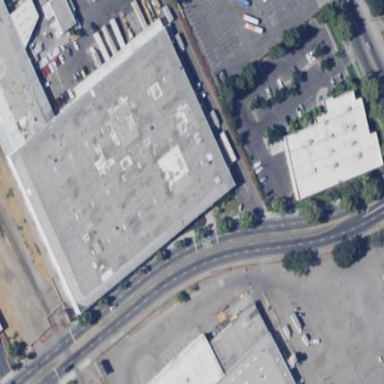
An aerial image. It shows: Warehouse building used for storage rental services.